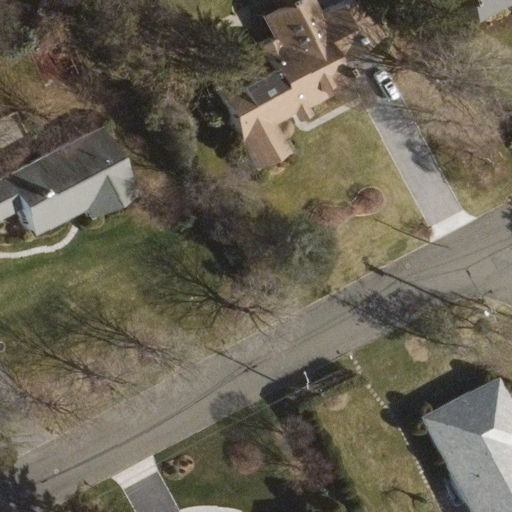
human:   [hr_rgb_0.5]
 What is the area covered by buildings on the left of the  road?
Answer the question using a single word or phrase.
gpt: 333m2

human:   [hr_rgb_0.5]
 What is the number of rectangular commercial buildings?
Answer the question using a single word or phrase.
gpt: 0

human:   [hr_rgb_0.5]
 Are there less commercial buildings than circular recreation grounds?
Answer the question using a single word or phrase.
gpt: no

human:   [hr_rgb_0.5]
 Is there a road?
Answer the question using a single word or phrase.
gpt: yes

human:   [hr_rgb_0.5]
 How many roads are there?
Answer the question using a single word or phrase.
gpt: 1

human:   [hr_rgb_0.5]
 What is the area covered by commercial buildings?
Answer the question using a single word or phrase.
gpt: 0m2

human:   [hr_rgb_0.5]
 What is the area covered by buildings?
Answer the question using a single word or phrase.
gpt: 1164m2

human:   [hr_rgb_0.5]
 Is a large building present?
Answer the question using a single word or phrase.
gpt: yes

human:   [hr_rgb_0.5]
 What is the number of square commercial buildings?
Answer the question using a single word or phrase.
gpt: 0

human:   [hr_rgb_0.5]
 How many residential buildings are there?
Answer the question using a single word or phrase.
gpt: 5

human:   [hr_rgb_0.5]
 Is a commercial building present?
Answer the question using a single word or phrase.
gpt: no

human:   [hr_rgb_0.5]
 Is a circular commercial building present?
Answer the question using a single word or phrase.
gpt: no

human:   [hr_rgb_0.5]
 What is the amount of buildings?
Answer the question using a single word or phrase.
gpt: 5

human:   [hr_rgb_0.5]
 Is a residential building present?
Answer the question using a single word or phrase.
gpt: yes

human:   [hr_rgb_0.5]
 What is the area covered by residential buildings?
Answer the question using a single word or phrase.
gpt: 1164m2

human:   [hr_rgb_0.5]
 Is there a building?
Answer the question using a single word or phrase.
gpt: yes

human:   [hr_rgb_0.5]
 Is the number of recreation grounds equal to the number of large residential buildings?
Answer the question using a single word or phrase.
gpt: no

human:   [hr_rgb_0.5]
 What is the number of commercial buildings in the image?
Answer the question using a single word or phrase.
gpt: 0

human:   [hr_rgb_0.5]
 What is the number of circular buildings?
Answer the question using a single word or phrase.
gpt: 0

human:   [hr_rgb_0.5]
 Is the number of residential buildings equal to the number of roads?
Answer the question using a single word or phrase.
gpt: no

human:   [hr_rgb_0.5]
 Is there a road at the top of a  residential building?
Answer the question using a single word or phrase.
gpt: yes

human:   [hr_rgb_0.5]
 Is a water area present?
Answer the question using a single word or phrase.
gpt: no

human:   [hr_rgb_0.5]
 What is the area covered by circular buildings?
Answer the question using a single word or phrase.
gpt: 0m2

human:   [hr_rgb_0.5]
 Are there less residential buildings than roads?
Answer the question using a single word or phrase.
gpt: no

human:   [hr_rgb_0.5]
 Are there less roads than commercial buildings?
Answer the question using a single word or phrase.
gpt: no

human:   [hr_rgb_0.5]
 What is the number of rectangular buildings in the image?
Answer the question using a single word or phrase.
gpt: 0

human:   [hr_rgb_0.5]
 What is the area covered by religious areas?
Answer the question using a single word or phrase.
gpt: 0m2

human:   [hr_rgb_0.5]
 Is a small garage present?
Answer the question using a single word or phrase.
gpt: no

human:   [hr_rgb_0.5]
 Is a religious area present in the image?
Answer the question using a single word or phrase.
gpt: no

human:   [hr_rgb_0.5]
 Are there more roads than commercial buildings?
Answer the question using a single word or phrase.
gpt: yes

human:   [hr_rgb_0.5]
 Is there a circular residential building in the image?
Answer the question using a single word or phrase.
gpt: no

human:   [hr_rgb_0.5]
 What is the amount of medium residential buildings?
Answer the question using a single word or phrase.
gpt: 2

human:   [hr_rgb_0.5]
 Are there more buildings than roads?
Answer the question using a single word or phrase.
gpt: yes

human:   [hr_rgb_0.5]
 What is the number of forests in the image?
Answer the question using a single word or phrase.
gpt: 0

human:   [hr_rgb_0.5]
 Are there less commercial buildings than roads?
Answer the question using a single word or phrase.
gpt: yes

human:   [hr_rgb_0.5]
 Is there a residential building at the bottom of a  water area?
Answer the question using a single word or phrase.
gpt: no

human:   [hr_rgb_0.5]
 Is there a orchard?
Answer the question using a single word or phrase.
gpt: no

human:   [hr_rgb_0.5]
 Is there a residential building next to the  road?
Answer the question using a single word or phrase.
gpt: yes

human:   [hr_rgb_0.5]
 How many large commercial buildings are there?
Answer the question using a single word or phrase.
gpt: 0

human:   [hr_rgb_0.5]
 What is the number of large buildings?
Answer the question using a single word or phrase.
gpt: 1

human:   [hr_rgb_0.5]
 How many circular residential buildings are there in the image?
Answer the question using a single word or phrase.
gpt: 0

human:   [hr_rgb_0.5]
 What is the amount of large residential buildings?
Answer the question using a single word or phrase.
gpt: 1

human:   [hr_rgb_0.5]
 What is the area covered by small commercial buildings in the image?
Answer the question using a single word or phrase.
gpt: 0m2

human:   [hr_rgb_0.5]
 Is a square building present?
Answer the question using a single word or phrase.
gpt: no

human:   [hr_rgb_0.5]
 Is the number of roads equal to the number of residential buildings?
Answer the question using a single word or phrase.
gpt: no

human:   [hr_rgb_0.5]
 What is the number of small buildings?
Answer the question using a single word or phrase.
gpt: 2

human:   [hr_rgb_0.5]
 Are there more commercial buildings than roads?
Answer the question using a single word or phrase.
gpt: no

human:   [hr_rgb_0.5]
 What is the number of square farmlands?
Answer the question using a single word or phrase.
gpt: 0

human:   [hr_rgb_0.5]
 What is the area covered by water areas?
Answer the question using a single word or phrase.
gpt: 0m2

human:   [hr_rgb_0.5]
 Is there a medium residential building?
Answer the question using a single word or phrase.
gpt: yes

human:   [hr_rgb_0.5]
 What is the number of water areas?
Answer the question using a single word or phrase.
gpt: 0

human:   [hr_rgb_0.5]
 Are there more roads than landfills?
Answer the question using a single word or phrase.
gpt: yes

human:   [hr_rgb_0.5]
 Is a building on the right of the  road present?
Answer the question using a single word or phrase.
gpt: yes

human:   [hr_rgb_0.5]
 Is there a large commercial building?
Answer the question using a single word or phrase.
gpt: no

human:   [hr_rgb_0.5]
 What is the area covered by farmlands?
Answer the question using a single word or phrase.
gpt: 0m2

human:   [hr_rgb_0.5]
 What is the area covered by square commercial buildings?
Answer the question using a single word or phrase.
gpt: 0m2

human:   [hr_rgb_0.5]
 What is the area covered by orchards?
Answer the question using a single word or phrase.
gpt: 0m2

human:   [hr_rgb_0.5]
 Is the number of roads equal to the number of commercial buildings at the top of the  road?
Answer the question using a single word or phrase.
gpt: no

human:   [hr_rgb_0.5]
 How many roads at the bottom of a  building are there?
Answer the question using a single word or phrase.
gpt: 1

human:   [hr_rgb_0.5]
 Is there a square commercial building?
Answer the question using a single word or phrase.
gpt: no

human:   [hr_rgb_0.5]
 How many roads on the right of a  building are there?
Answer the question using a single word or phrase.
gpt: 0

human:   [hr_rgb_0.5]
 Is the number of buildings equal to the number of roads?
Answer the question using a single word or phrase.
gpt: no

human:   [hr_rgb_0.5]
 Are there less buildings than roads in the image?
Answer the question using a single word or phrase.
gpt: no

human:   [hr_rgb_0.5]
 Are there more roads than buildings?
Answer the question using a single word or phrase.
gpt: no